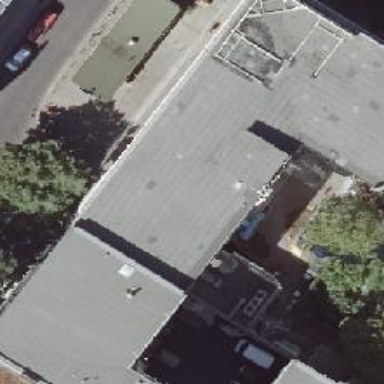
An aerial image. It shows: Restaurant.